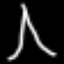
Label: The Eiffel Tower